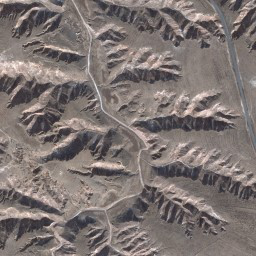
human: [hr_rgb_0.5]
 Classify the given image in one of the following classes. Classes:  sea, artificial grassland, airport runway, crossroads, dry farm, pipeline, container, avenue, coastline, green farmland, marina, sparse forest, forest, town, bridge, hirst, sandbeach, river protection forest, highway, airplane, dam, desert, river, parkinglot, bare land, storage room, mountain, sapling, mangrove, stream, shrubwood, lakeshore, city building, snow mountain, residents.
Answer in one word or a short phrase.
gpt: mountain